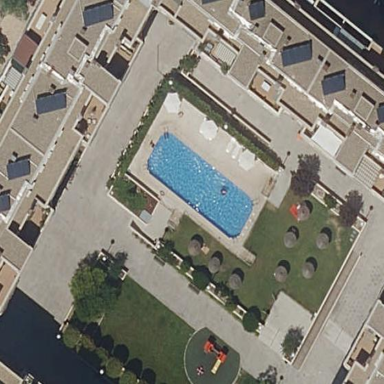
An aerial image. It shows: Swimming pool area designated for leisure and sports activities.